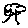
Label: tree